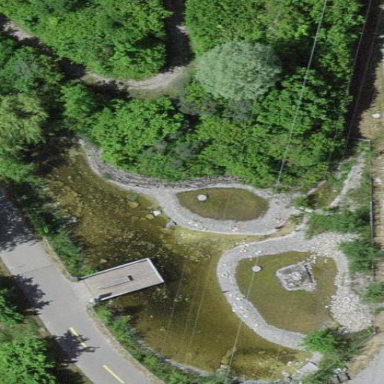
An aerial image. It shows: Pond surrounded by natural water.